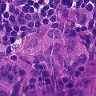
Metastatic tissue present: yes